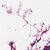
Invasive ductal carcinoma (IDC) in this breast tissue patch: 1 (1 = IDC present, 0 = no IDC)